高三 · 度量几何学
21. 已知圆雉面 $S$, 其母线与轴线所成的角为 $30^{\circ}$, 在轴线上取一点 $\mathrm{C}$, 使 $\mathrm{SC}=5$, 通过点 $\mathrm{C}$ 作一截面 $\delta$ 使它与轴线所成的角为 $45^{\circ}$. 求圆雉曲线的离心率及圆雉曲线上任一点到两个焦点的距离之和.

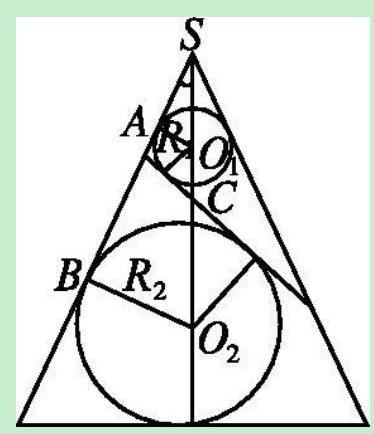
答案: 解答: $\mathrm{e}=\frac{\cos 45^{\circ}}{\cos 30^{\circ}}=\frac{\frac{\sqrt{2}}{2}}{\frac{\sqrt{3}}{2}}=\frac{\sqrt{6}}{3}$

设圆雉曲线上任意一点为 $\mathrm{M}$, 其两焦点分别为 $\mathrm{F}_{1}, \mathrm{~F}_{2}, \mathrm{MF}_{1}+\mathrm{MF}_{2}=\mathrm{AB}$.

设圆雉面内切球 $\mathrm{O}_{1}$ 的半径为 $\mathrm{R}_{1}$, 内切球 $\mathrm{O}_{2}$ 的半径为 $\mathrm{R}_{2}$.

$\because \mathrm{SO}_{1}=2 \mathrm{R}_{1}, \mathrm{CO}_{1}=\sqrt{2} \mathrm{R}_{1}$,

$\therefore \mathrm{SC}=(2+\sqrt{2}) \mathrm{R}_{1}=5$, 即 $\mathrm{R}_{1}=\frac{5 \times(2-\sqrt{2})}{2}$

$\because \mathrm{SO}_{2}=2 \mathrm{R}_{2}, \mathrm{CO}_{2}=\sqrt{2} \mathrm{R}_{2}$

$\therefore \mathrm{SC}=(2-\sqrt{2}) \quad \mathrm{R}_{2}=5$, 即 $\mathrm{R}_{2}=\frac{5 \times(2+\sqrt{2})}{2}$

$\because \mathrm{O}_{1} \mathrm{O}_{2}=\mathrm{CO}_{1}+\mathrm{CO}_{2}=\sqrt{2}\left(\mathrm{R}_{1}+\mathrm{R}_{2}\right)=10 \sqrt{2}$,
$\therefore \mathrm{AB}=\mathrm{O}_{1} \mathrm{O}_{2} \cos 30^{\circ}=\mathrm{O}_{1} \mathrm{O}_{2} \times \frac{\sqrt{3}}{2}=5 \sqrt{6}$

即 $\mathrm{MF}_{1}+\mathrm{MF}_{2}=5 \sqrt{6}$.
解析: : 分析: 本题主要考查了平面与圆锥面的截线, 解决问题的关键是根据平面与圆锥面的截线满足的性质结合圆雉曲线的有关性质分析计算即可